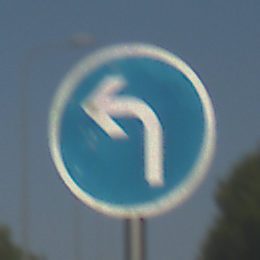
Verkehrszeichen: VorgeschriebeneFahrtrichtungLinks
Umgebung: Outdoor, Suburban
Tageszeit: MorningAfternoon
Wetter: Clear
Licht: Natural
Jahreszeit: NotSpecified
Kontrast: HighContrast